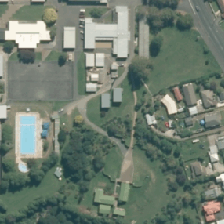
Land cover: urban_parkland